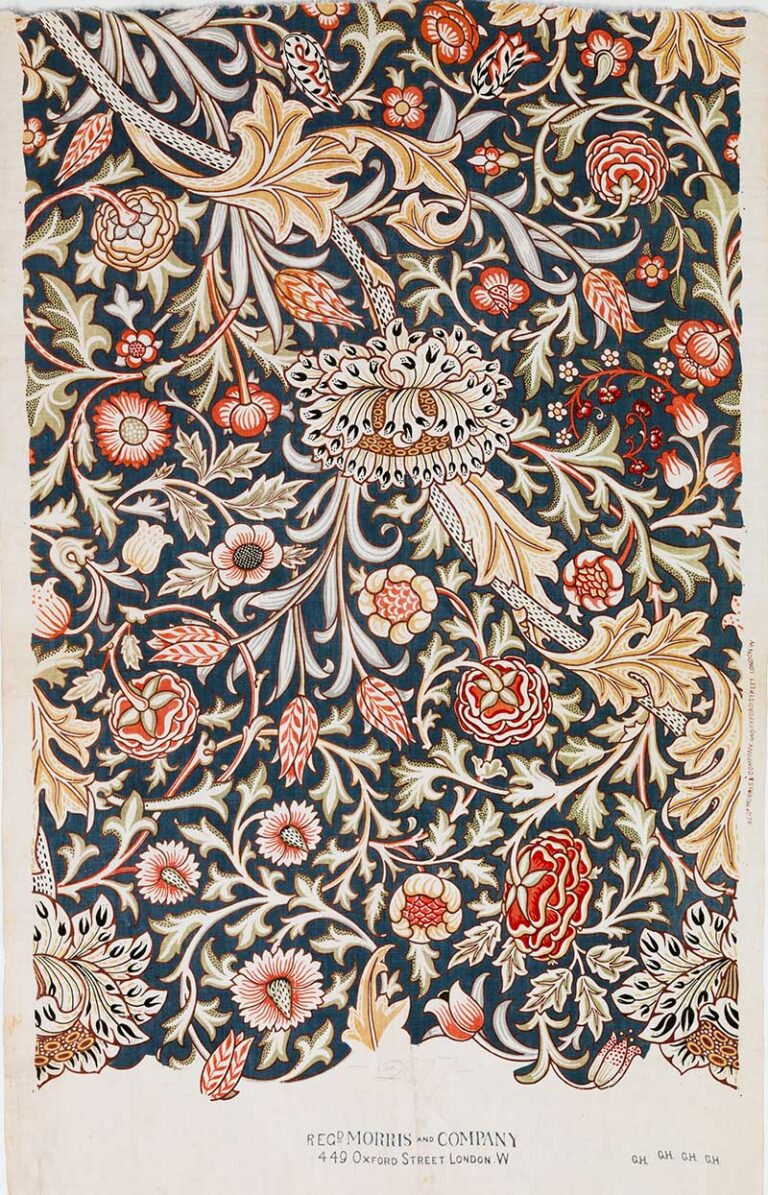
Design: Trent
Year: 1888